Question: I'm using a adapter to load data to a list view and I'm trying to use 'overridePendingTransition' with the 'intent'.
This is how I'm using it,
'''
((Activity) context).overridePendingTransition(
R.anim.slide_in_right, R.anim.slide_out_left);
'''
This is the 'adapter.java' class
'''
public class CustomListAddress extends BaseAdapter {
private Context context;
private final List<String> firstName;
public CustomListAddress(Context c, List<String> firstName) {
this.context = c;
this.firstName = firstName;
}
@Override
public int getCount() {
return firstName.size();
}
@Override
public Object getItem(int position) {
return firstName.get(position);
}
@Override
public long getItemId(int position) {
return position;
}
@Override
public View getView(final int position, View convertView, ViewGroup parent) {
ViewHolder holder;
if (convertView == null) {
holder = new ViewHolder();
convertView = LayoutInflater.from(context).inflate(
R.layout.address_list_item, parent, false);
holder.tvHeader = (TextView) convertView.findViewById(R.id.lblname);
convertView.setTag(holder);
} else {
holder = (ViewHolder) convertView.getTag();
}
holder.tvHeader.setText(firstName.get(position));
LinearLayout addresslist = (LinearLayout) convertView
.findViewById(R.id.addressLayout);
addresslist.setOnClickListener(new View.OnClickListener() {
@Override
public void onClick(View view) {
Intent next = new Intent(context,
ActivityMyAddressAdd.class);
next.setFlags(Intent.FLAG_ACTIVITY_NEW_TASK
| Intent.FLAG_ACTIVITY_MULTIPLE_TASK);
next.putExtra("firstName", firstName.get(position));
context.startActivity(next);
((Activity) context).overridePendingTransition(
R.anim.slide_in_right, R.anim.slide_out_left);
}
});
return convertView;
}
private class ViewHolder {
private TextView tvHeader;
}
}
'''
When I tried it as shown in the adapter class it crashes and gives the below mentioned exception.

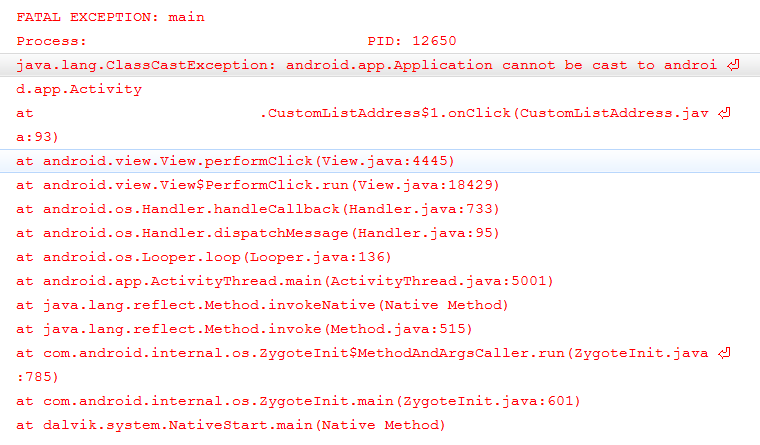
Answer: It seems like you're passing 'Application' context instead of 'Activity' context to 'CustomListAddress' constructor. In order to start new 'Activity' you'll need to use its context.
You should do something like that:
'''
public class SomeActivity extends Activity {
CustomListAddress adapter;
@Override
protected void onCreate(Bundle savedInstanceState) {
...
adapter = new CustomListAddress(this, firstName);
...
}
}
'''
First argument 'SomeActivity.this' should do the trick